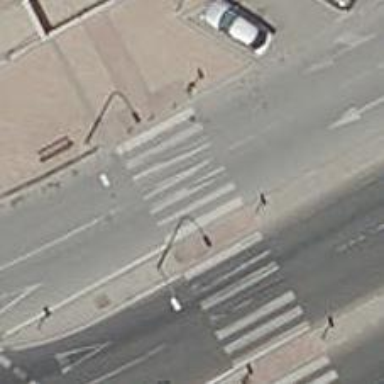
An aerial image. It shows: Crossing with traffic signals.